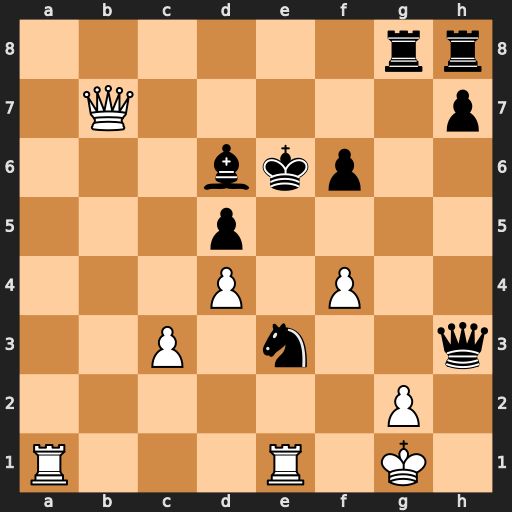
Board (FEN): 6rr/1Q5p/3bkp2/3p4/3P1P2/2P1n2q/6P1/R3R1K1
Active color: w
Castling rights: -
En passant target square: -
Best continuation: f5+ Kxf5 Qd7+